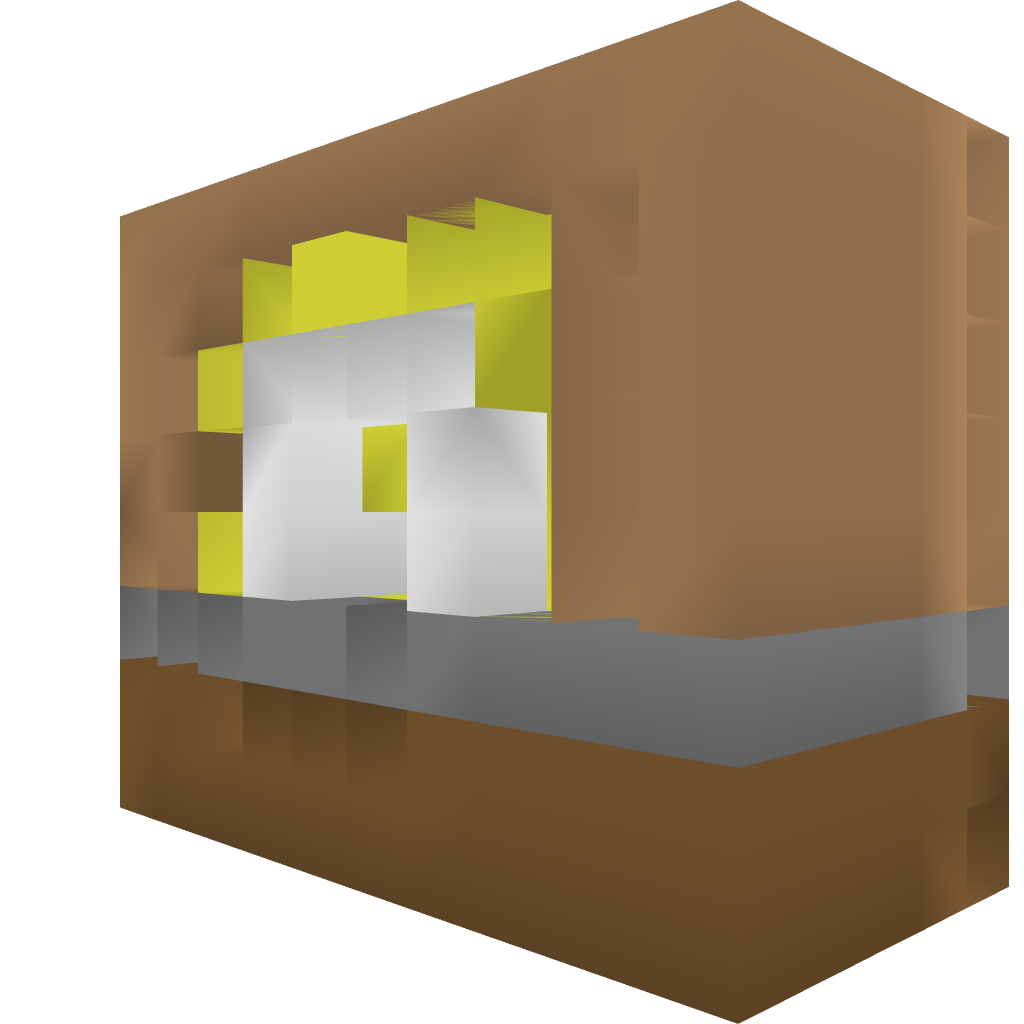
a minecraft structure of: Redstone Door bad low quality